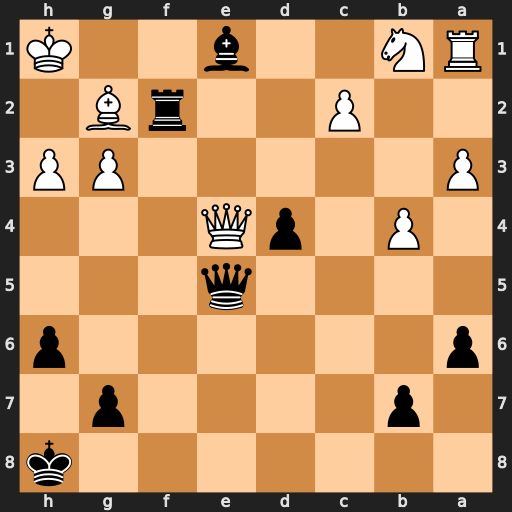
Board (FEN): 7k/1p4p1/p6p/4q3/1P1pQ3/P5PP/2P2rB1/RN2b2K
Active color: b
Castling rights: -
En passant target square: -
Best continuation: Rf1+ Bxf1 Qxe4+